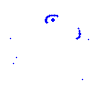
Particle: proton